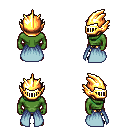
a pixel art fantasy rpg character, male body template, orc, green skin, overskirt, gold greaves, pink long mohawk hairstyle, gold helm, black slippers, four views (front, back, left, right), 2x2 character sprite sheet, small pixel art, hard edges, no anti-aliasing